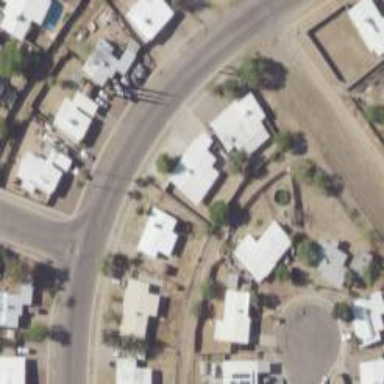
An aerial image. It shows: Alley classified as service road.